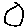
Label: circle